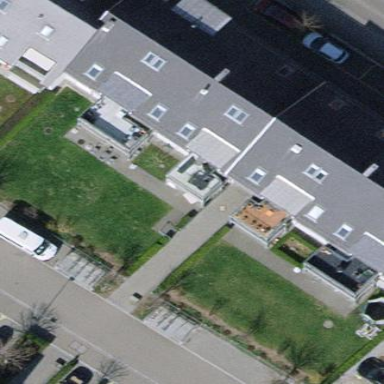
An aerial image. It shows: Terrace building.